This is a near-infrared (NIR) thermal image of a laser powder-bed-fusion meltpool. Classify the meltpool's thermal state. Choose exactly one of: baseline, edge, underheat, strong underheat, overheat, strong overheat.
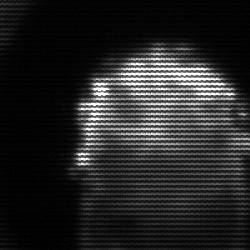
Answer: baseline